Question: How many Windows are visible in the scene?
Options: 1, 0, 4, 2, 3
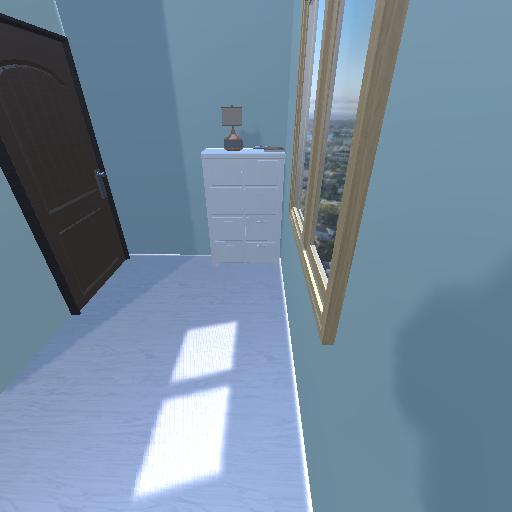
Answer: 1